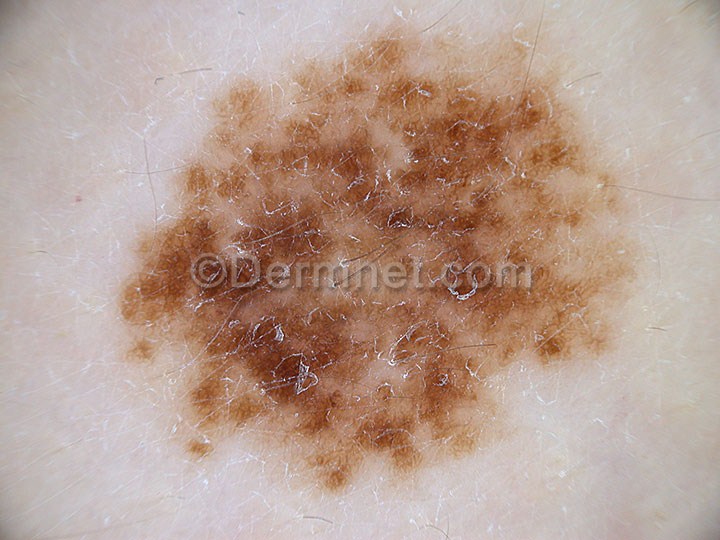
Disease: Melanoma Skin Cancer Nevi and Moles